Field crop: tomato
Growth stage: 1
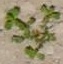
Species: portulaca